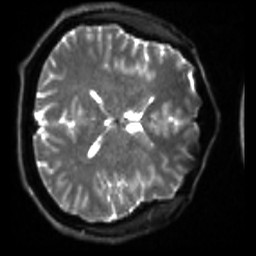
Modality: sbref
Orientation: axial
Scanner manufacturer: siemens
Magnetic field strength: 3 T
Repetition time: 4 s
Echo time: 0.0594 s